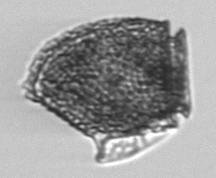
Label: Dinophysis_norvegica